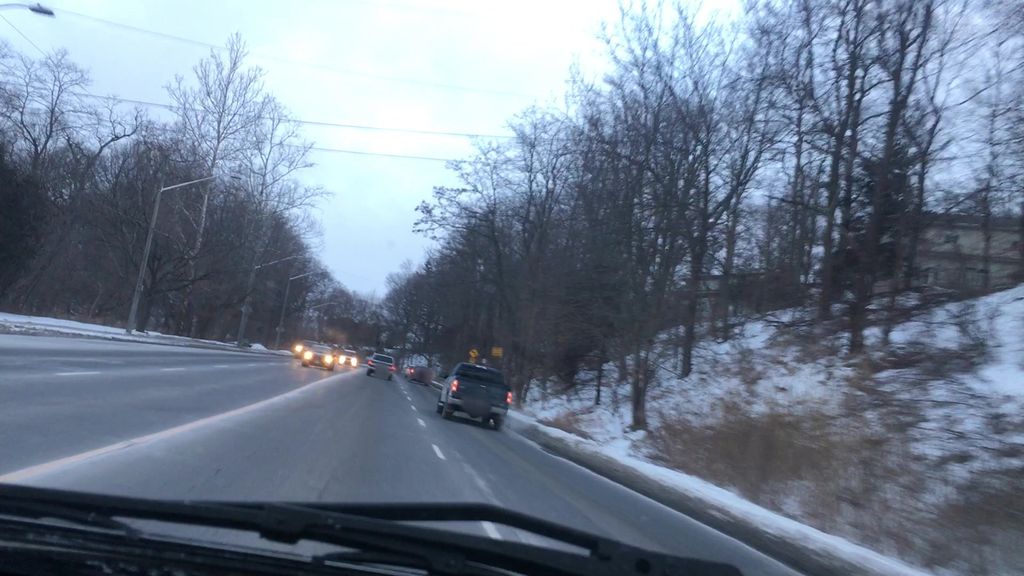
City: hamilton